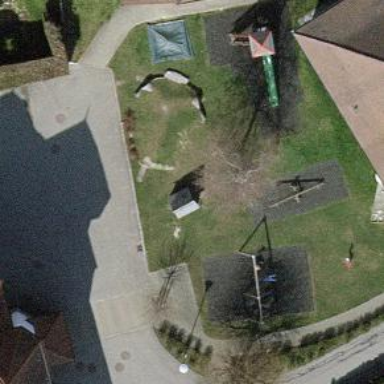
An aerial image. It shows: Playground area for leisure activities on the land.